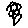
Label: flower